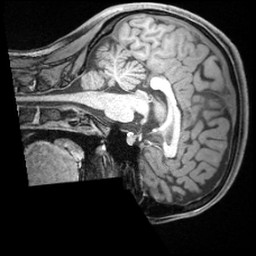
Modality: T1w
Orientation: sagittal
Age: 26
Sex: female
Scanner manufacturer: siemens
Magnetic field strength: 3 T
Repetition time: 1.68 s
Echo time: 0.00188 s